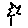
Label: tree